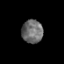
Tissue: prostate
Cell type: T cells
Senescence score: 0.6846
Nuclear area (px): 479
Mean DAPI intensity: 109.825